Field crop: maize
Growth stage: 2
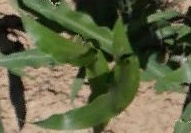
Species: maize